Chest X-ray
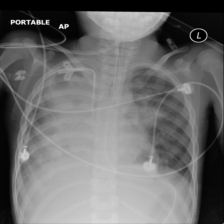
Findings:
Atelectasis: negative
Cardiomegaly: negative
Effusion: negative
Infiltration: positive
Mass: negative
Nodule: negative
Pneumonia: negative
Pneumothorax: negative
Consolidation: negative
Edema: negative
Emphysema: negative
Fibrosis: negative
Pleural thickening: negative
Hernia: negative